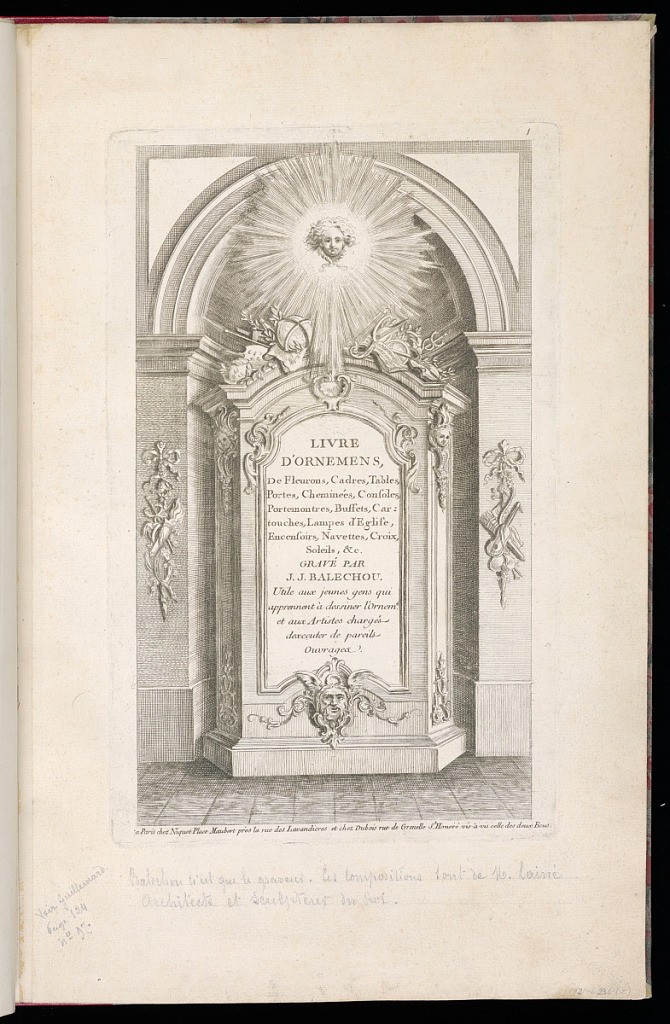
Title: Title Page
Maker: Thomas Lainé, French, 1682 – 1739
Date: late 18th century
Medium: Etching and engraving on laid paper
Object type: Print
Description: Title page from a series of thirty plates of designs for moldings, carved frames, doors, chimneys and liturgical objects. The title and text is lettered on a tall cabinet/ piece of furniture within an arched alcove. Ornamental trophies relating to the arts, geometry and geography are sculpted in relief above the cabinet, with the head of apollo surrounded by sun rays above. The cabinet and the alcove are deocrated with rococo ornament and mascarons, with hanging trophies flanking the alcove. The plate is numbered.